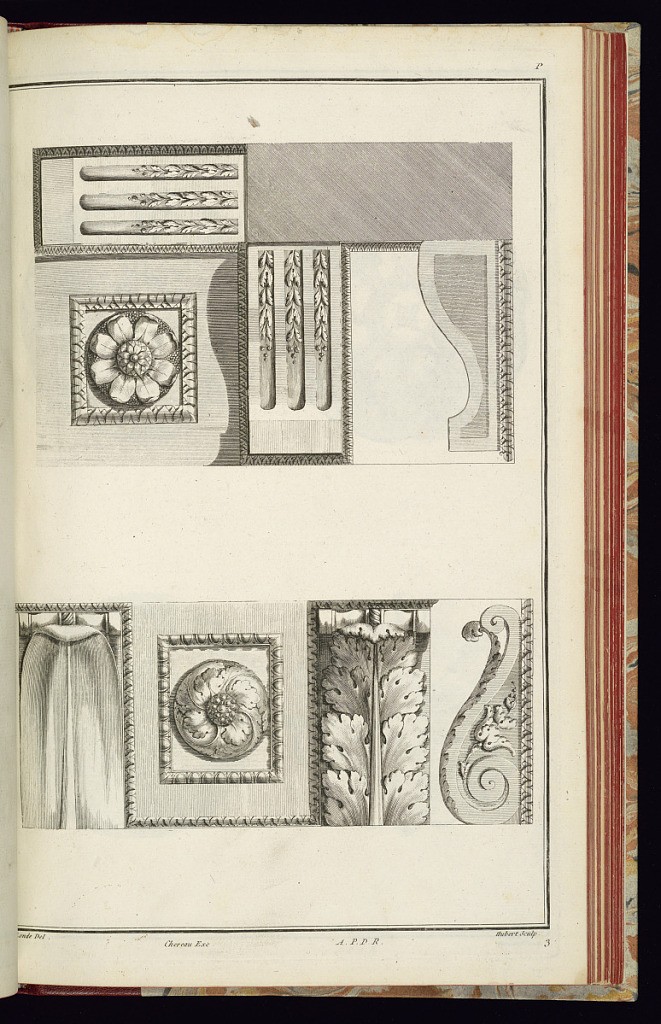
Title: Bracket and Rosette Designs
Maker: Richard de Lalonde, French, active 1780–96
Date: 1785-1788
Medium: Etching on off-white laid paper
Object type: Print
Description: The plate is divided in two to show various bracket and rosette designs. At top is a bracket shown horizontally and vertically with fluting filled with channels of leaf detail. To the right of the sheet is a profile of the bracket, showing lamb tongue ornamentation at its back edge. To the left of the bracket elevation is a rosette, placed in a square frame with lamb tongue detailing. At the bottom of the plate is an elevation of two brackets, one with a naturalistic lacet leaf, and one with an acanthus leaf. The scrolling profile of the bracket is visible at the right of the plate; a rosette placed in a square, egg and dart frame is printed between the two bracket elevations. The plate is signed and numbered.